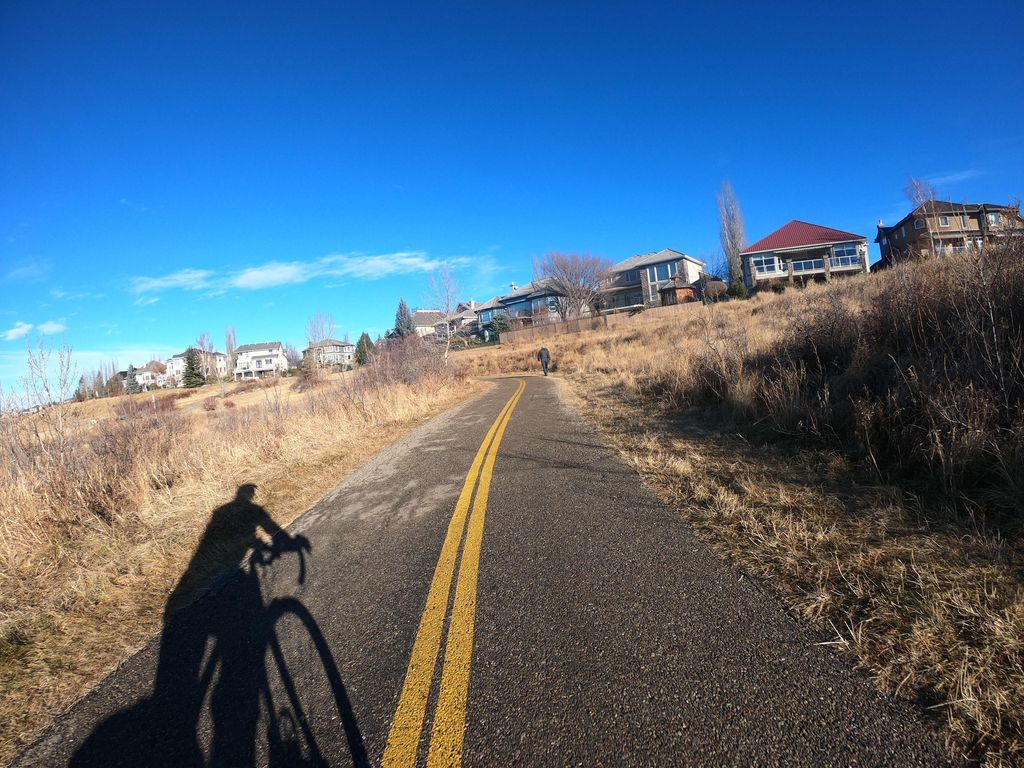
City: calgary